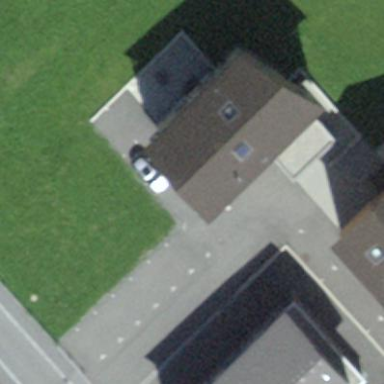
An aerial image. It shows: Detached building with gabled roof.